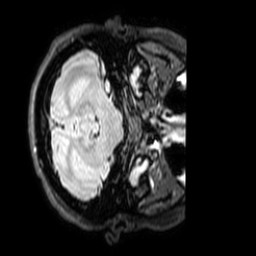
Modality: T1w
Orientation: axial
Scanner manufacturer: philips
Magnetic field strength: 3 T
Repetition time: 4.8 s
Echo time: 0.2586 s